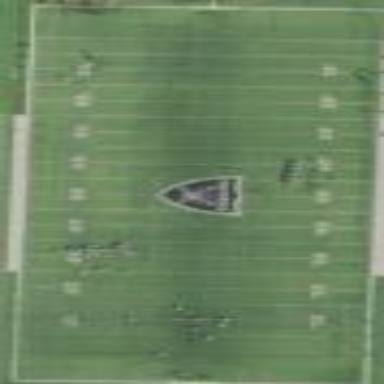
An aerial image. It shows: American football pitch for leisure and sport activities.